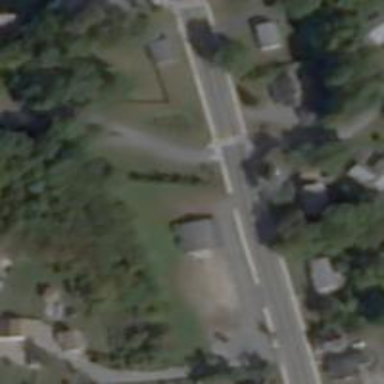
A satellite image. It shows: Marked crossing on the road.